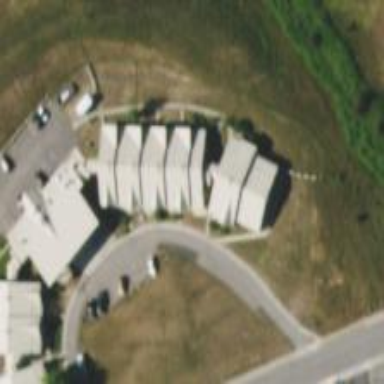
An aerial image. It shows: Nursing home building.